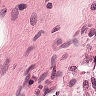
Metastatic tissue present: no